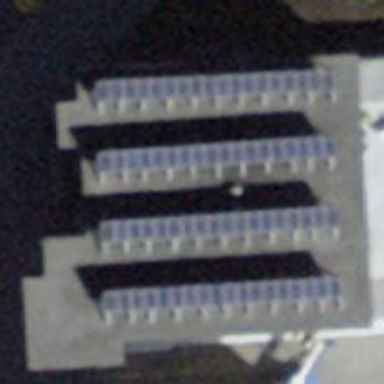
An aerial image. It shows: Power substation.